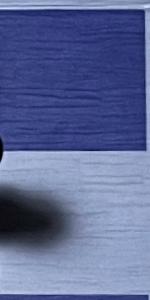
Label: Empty